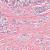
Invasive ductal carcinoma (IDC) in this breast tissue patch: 1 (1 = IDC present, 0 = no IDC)